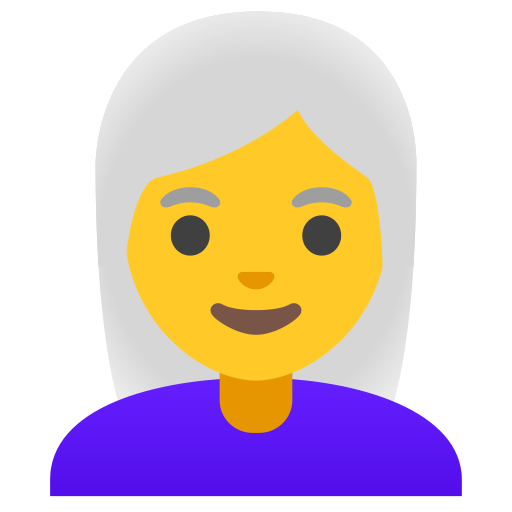
Emoji: 👩‍🦳